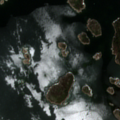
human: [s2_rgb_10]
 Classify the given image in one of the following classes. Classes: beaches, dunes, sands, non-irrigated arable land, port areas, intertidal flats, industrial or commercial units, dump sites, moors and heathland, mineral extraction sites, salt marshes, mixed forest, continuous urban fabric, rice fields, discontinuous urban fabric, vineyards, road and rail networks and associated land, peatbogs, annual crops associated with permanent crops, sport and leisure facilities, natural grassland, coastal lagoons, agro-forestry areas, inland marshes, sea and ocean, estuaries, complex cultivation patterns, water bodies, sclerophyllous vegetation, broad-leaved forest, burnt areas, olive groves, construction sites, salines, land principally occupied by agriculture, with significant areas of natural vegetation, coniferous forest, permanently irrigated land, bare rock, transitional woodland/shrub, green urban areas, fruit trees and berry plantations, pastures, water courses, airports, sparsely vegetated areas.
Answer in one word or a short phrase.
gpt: broad-leaved forest, mixed forest, sea and ocean